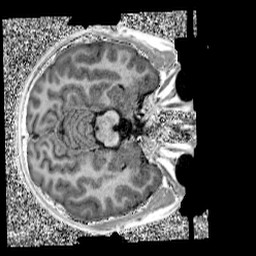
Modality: UNIT1
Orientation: axial
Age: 11
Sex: male
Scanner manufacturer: siemens
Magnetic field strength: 3 T
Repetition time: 4 s
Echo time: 0.00299 s